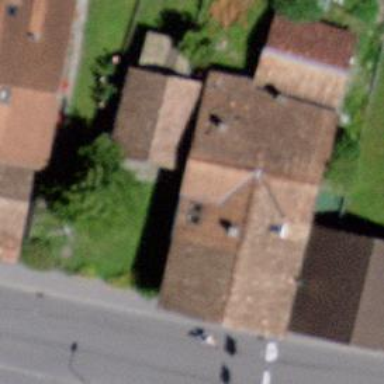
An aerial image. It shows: Restaurant.